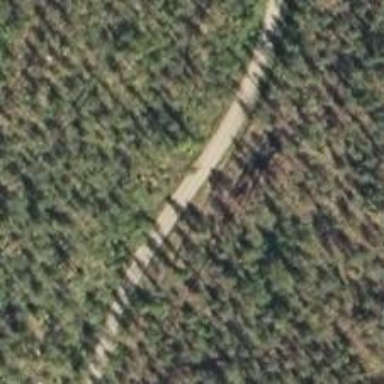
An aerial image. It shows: Unclassified road.